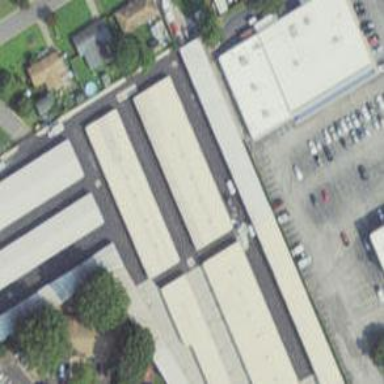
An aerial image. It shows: Commercial building.